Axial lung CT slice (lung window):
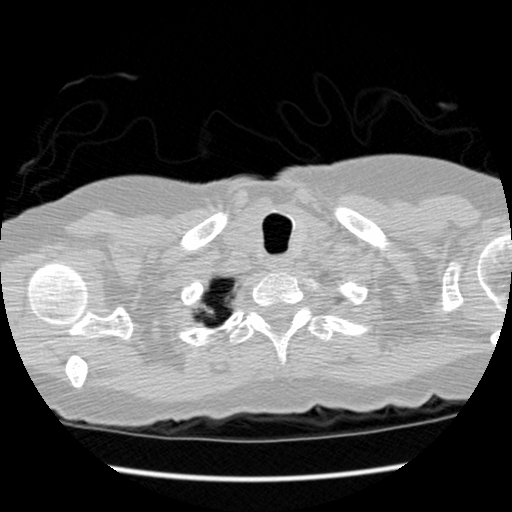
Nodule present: no